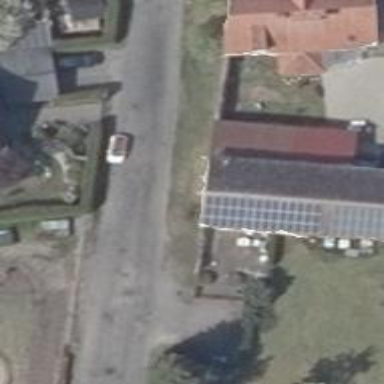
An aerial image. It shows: Residential road with compacted surface.